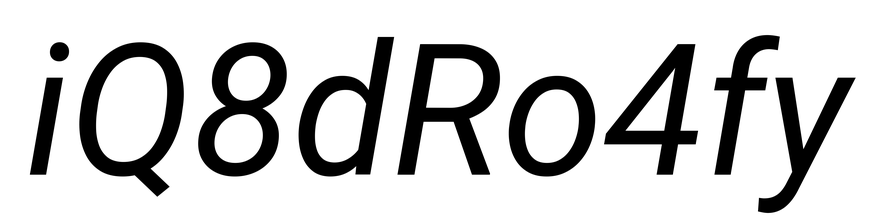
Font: Roboto-Italic_Italic